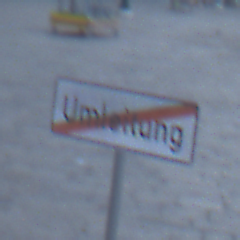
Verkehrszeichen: EndeDerUmleitungsankuendigung
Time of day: Dawn
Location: Outdoor (Urban)
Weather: Clear
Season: NotSpecified
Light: Natural